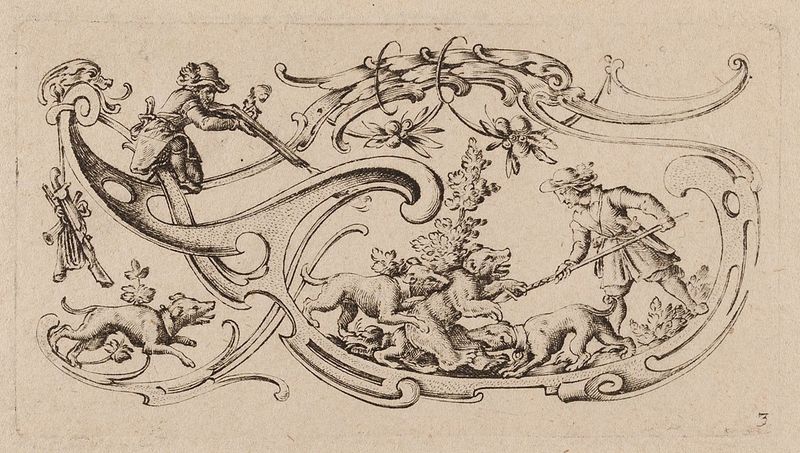
Titel: Groteske aus der Folge 'Neües Groteschgen-Büchlein'
Künstler: Johann Smisek
Standort: Hamburg
Institution: Museum für Kunst und Gewerbe Hamburg
Schlagwörter: blumen, männer, hund, muster, ornament, papier, grafik, graphik, dekor, floral, ornamente, fotografie, photographie, druckgraphik, druckgrafik, radierung, stich, waffen, flora, jagd, gewehr, bär, jagen, groteske, wasserzeichen, jags, schusswaffen, reproduktionen, druckerzeugnisse, schweifwerk, ornamentstich, vorlageblätter, ferronerie